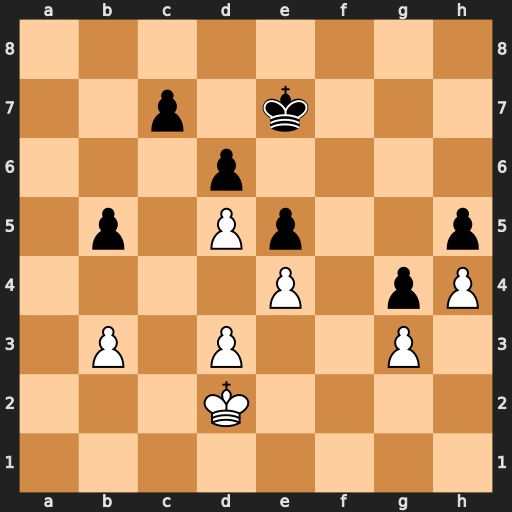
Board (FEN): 8/2p1k3/3p4/1p1Pp2p/4P1pP/1P1P2P1/3K4/8
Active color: w
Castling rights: -
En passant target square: -
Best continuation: Kc3 Kd7 Kb4 c6 Ka5